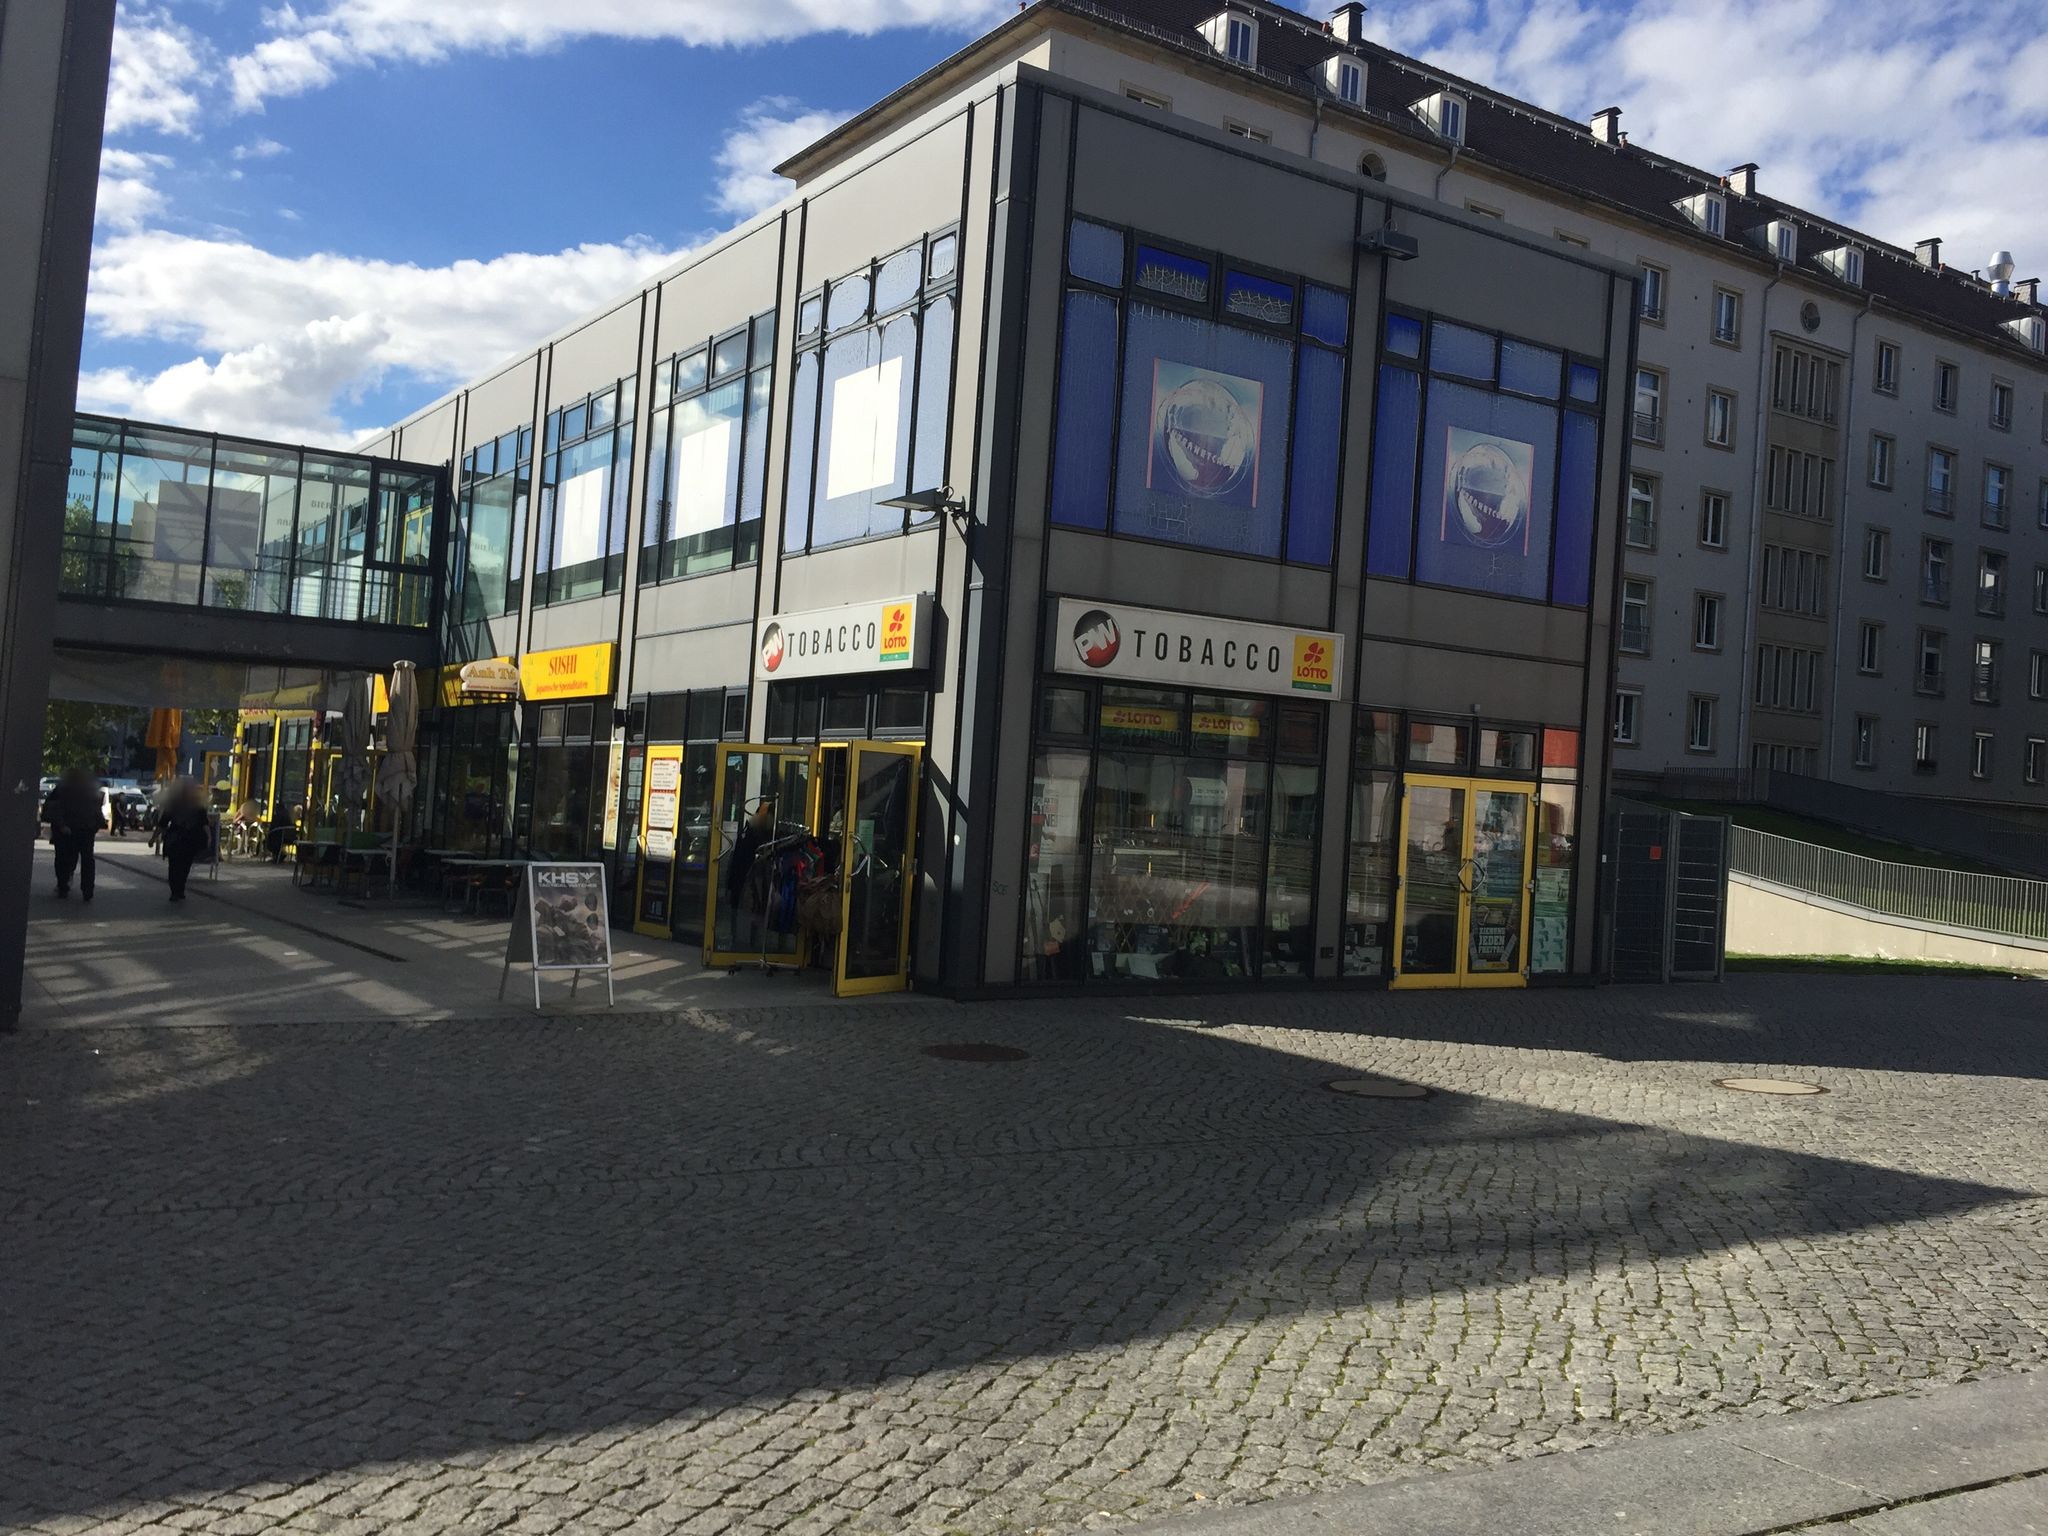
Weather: clear
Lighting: day
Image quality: good
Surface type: walking surface
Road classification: corridor, pedestrian
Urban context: urban centre
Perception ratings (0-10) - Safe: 3.7, Lively: 5.85, Beautiful: 6.88, Boring: 7.32, Depressing: 6.35, Wealthy: 7.98